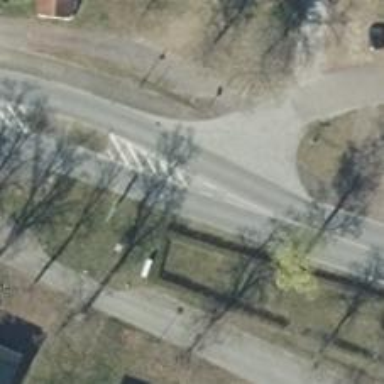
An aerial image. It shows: Primary road with asphalt surface.